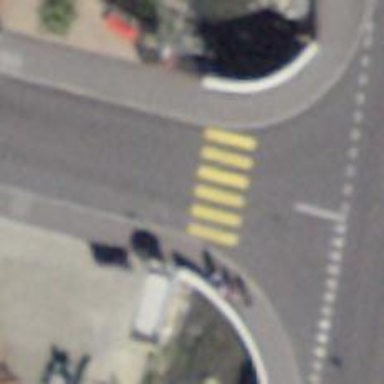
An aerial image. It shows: Tertiary road bridge with sidewalks on both sides.